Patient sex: F
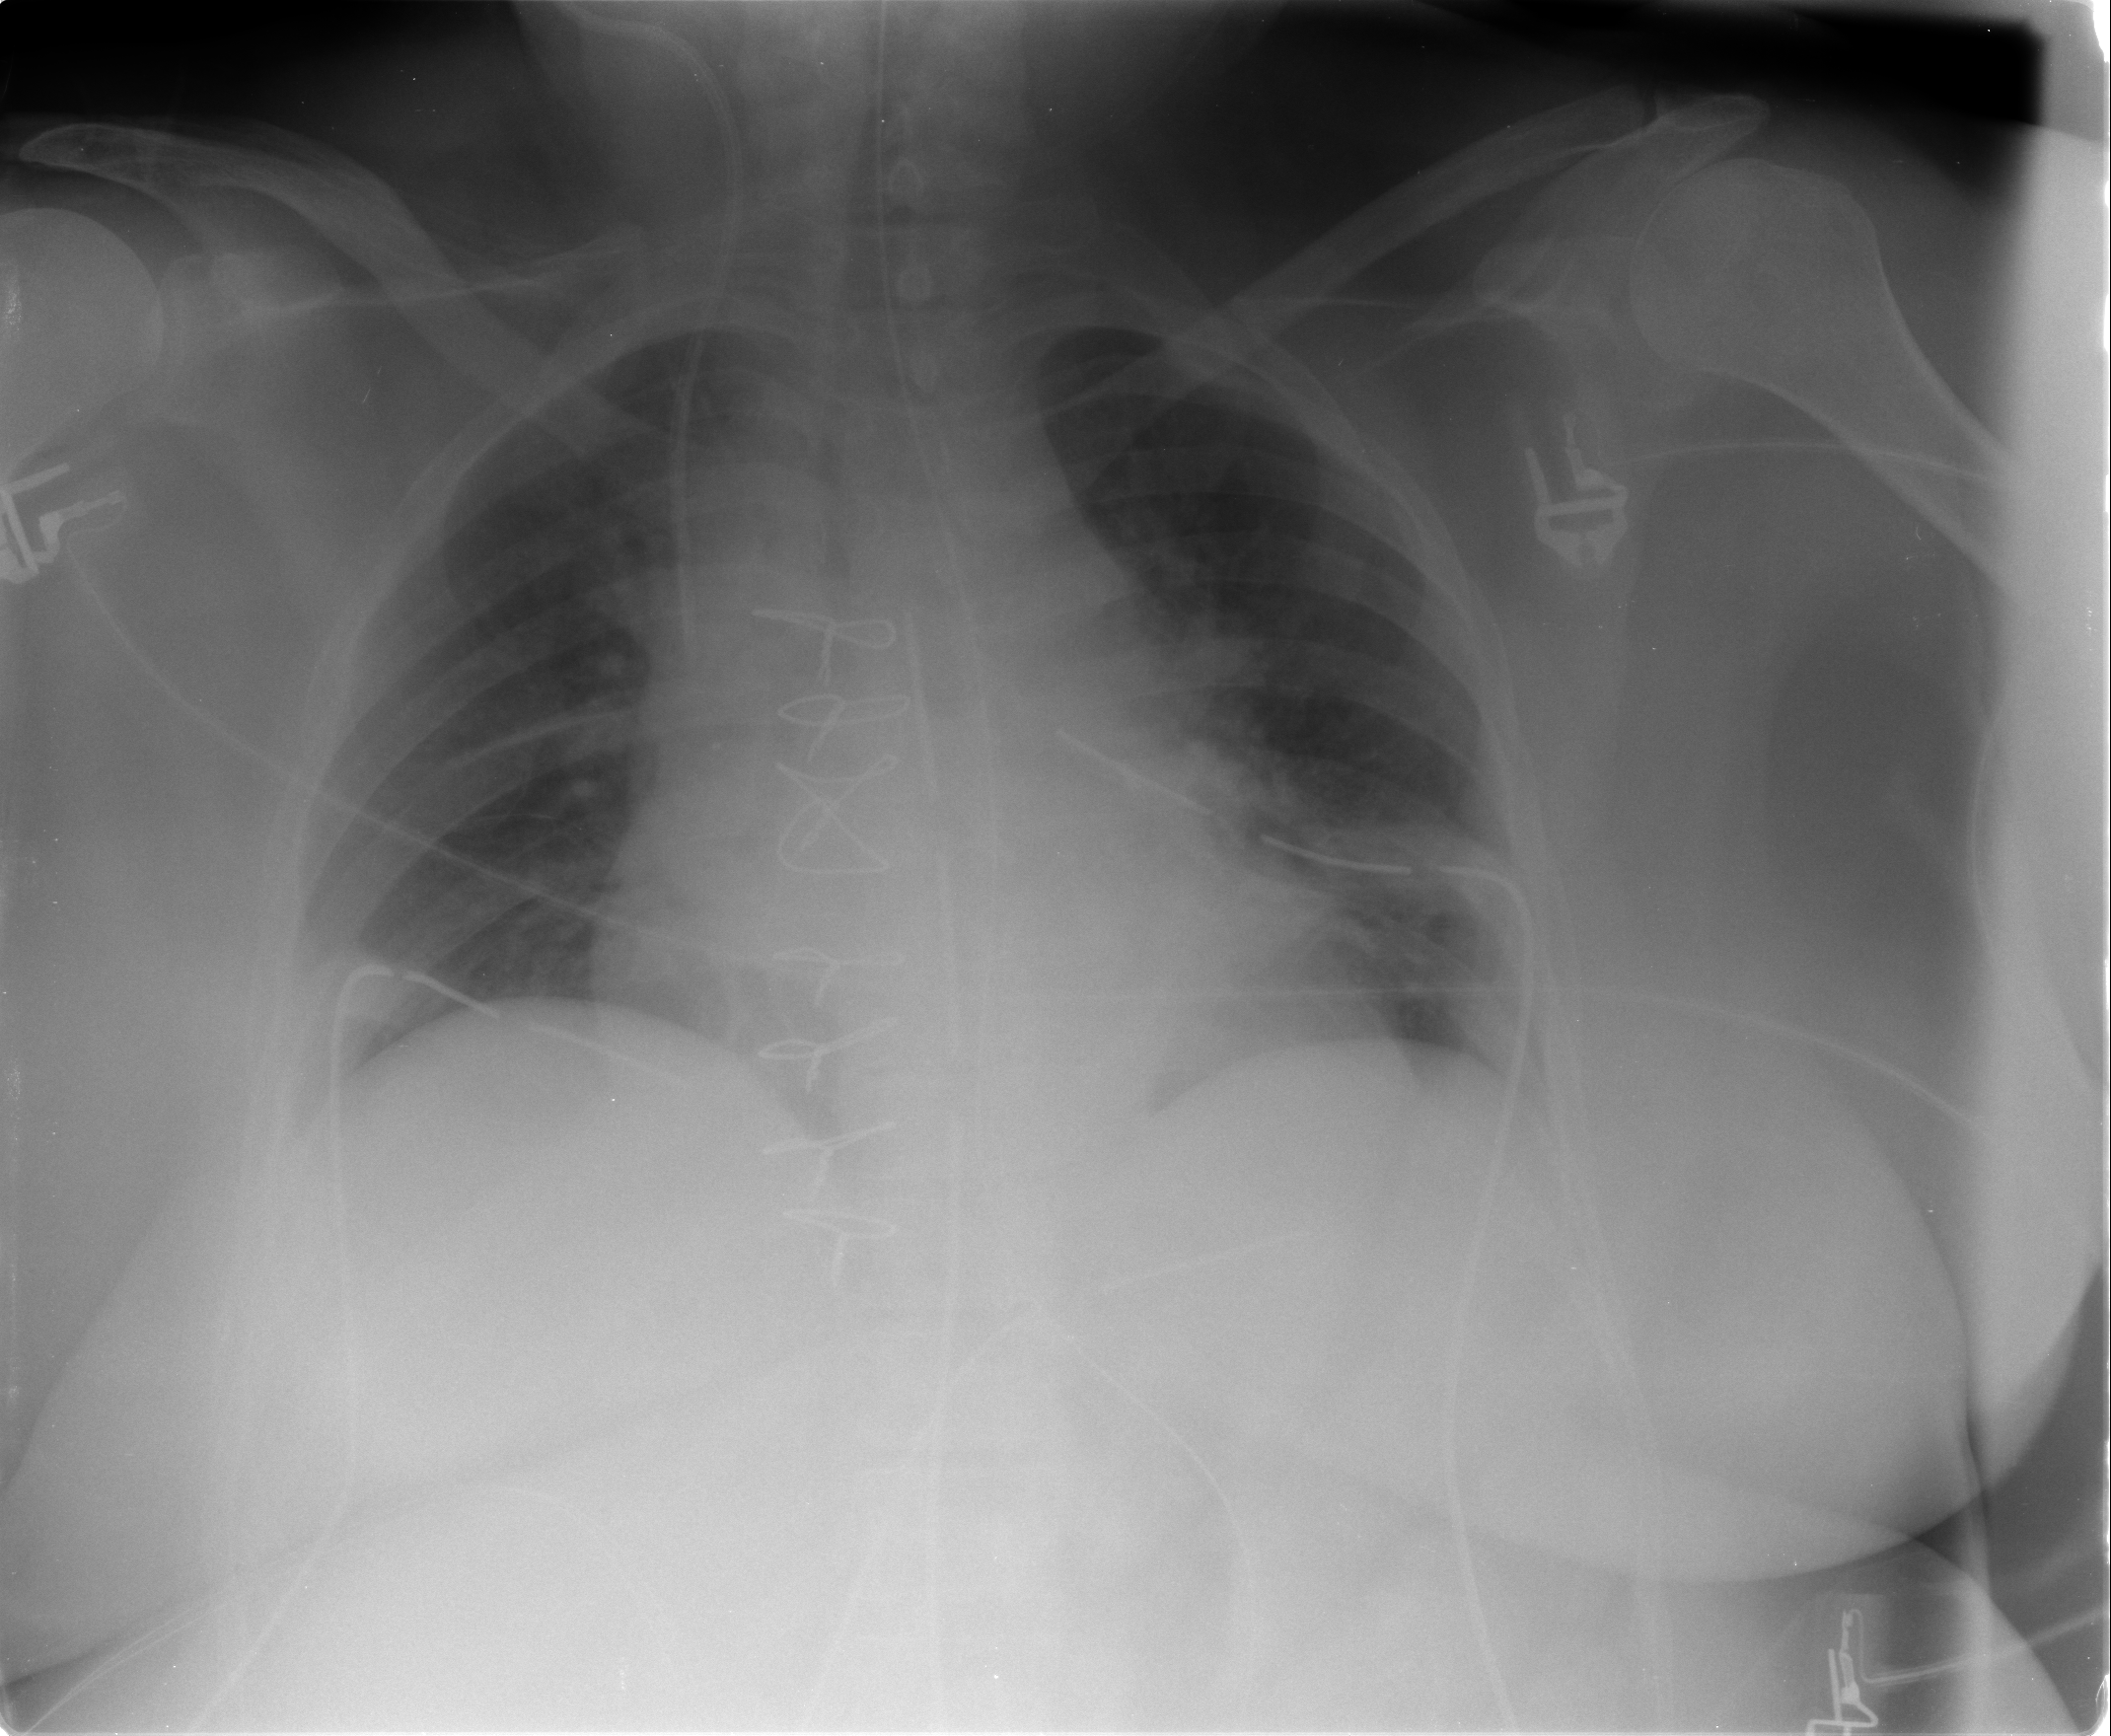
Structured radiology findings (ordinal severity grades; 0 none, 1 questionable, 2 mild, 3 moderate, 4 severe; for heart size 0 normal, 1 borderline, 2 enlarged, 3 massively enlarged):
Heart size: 2
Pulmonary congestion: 2
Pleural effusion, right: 0
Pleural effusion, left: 1
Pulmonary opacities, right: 0
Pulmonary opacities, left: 0
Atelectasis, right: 0
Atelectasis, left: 2